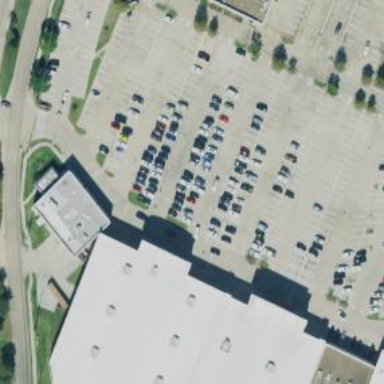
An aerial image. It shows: Parking space.